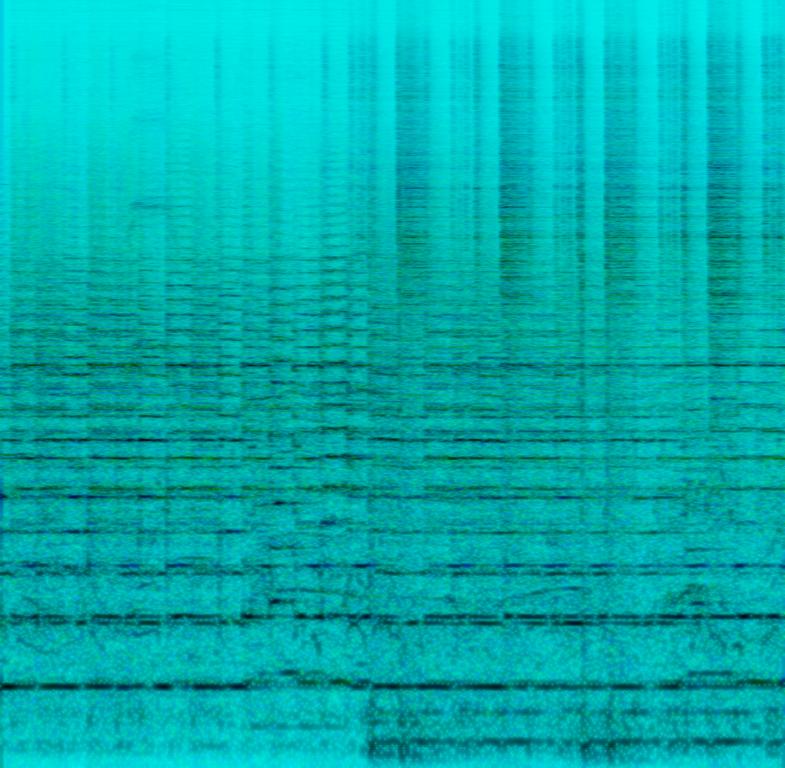
This amateur recording features a rock song. A repetitive phrase is played on the guitar. The first bar consists of only the guitar sound. The bass and percussion start playing after one bar. The bass plays one note in groups of twos. The percussion plays a groovy rock beat. The hi-hat is played in a group of four strokes on the closed hi-hat followed by one stroke on the open hi-hat. There are no voices in this song. The mood of this song is melancholic.